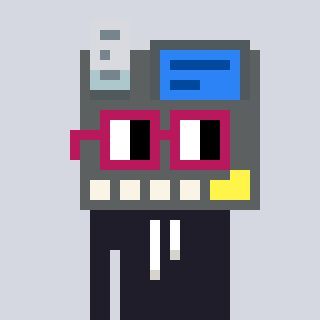
a pixel art character with square dark red glasses, a cash register-shaped head and a grayscale-colored body on a cool background